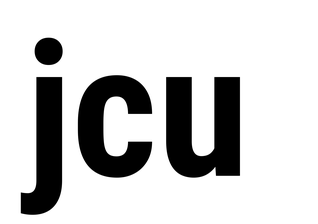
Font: Roboto_Condensed_Bold